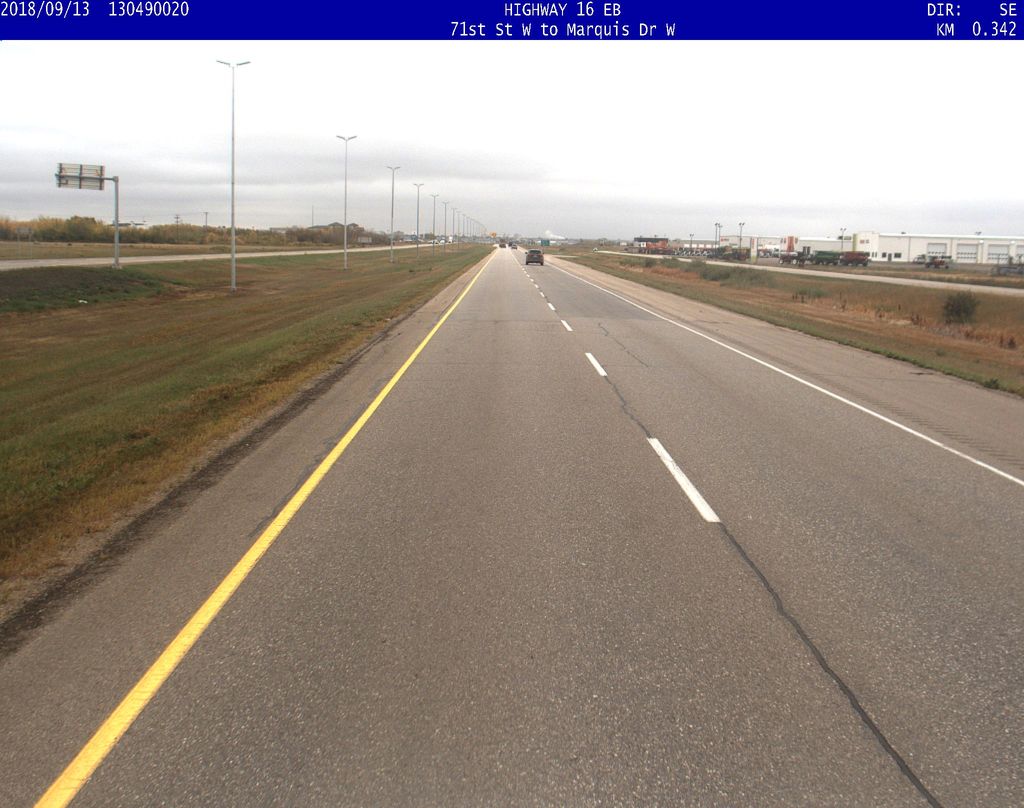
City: saskatoon